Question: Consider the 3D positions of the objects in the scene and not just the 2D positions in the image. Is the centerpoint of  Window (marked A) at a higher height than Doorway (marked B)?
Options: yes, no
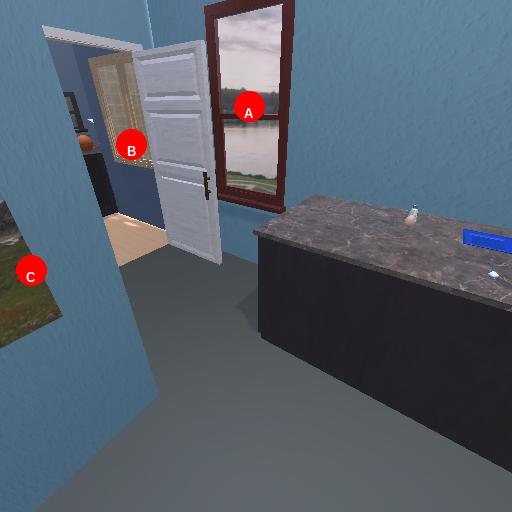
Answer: yes